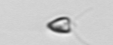
Label: Pyramimonas